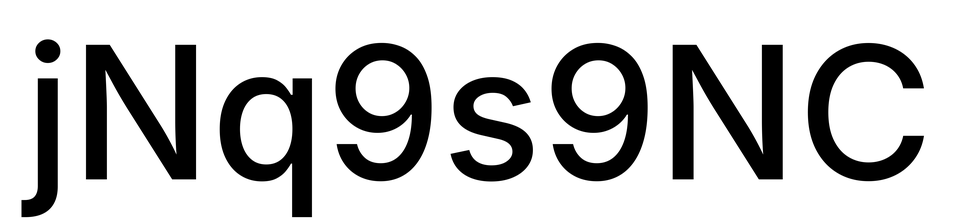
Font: Inter_Medium